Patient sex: M
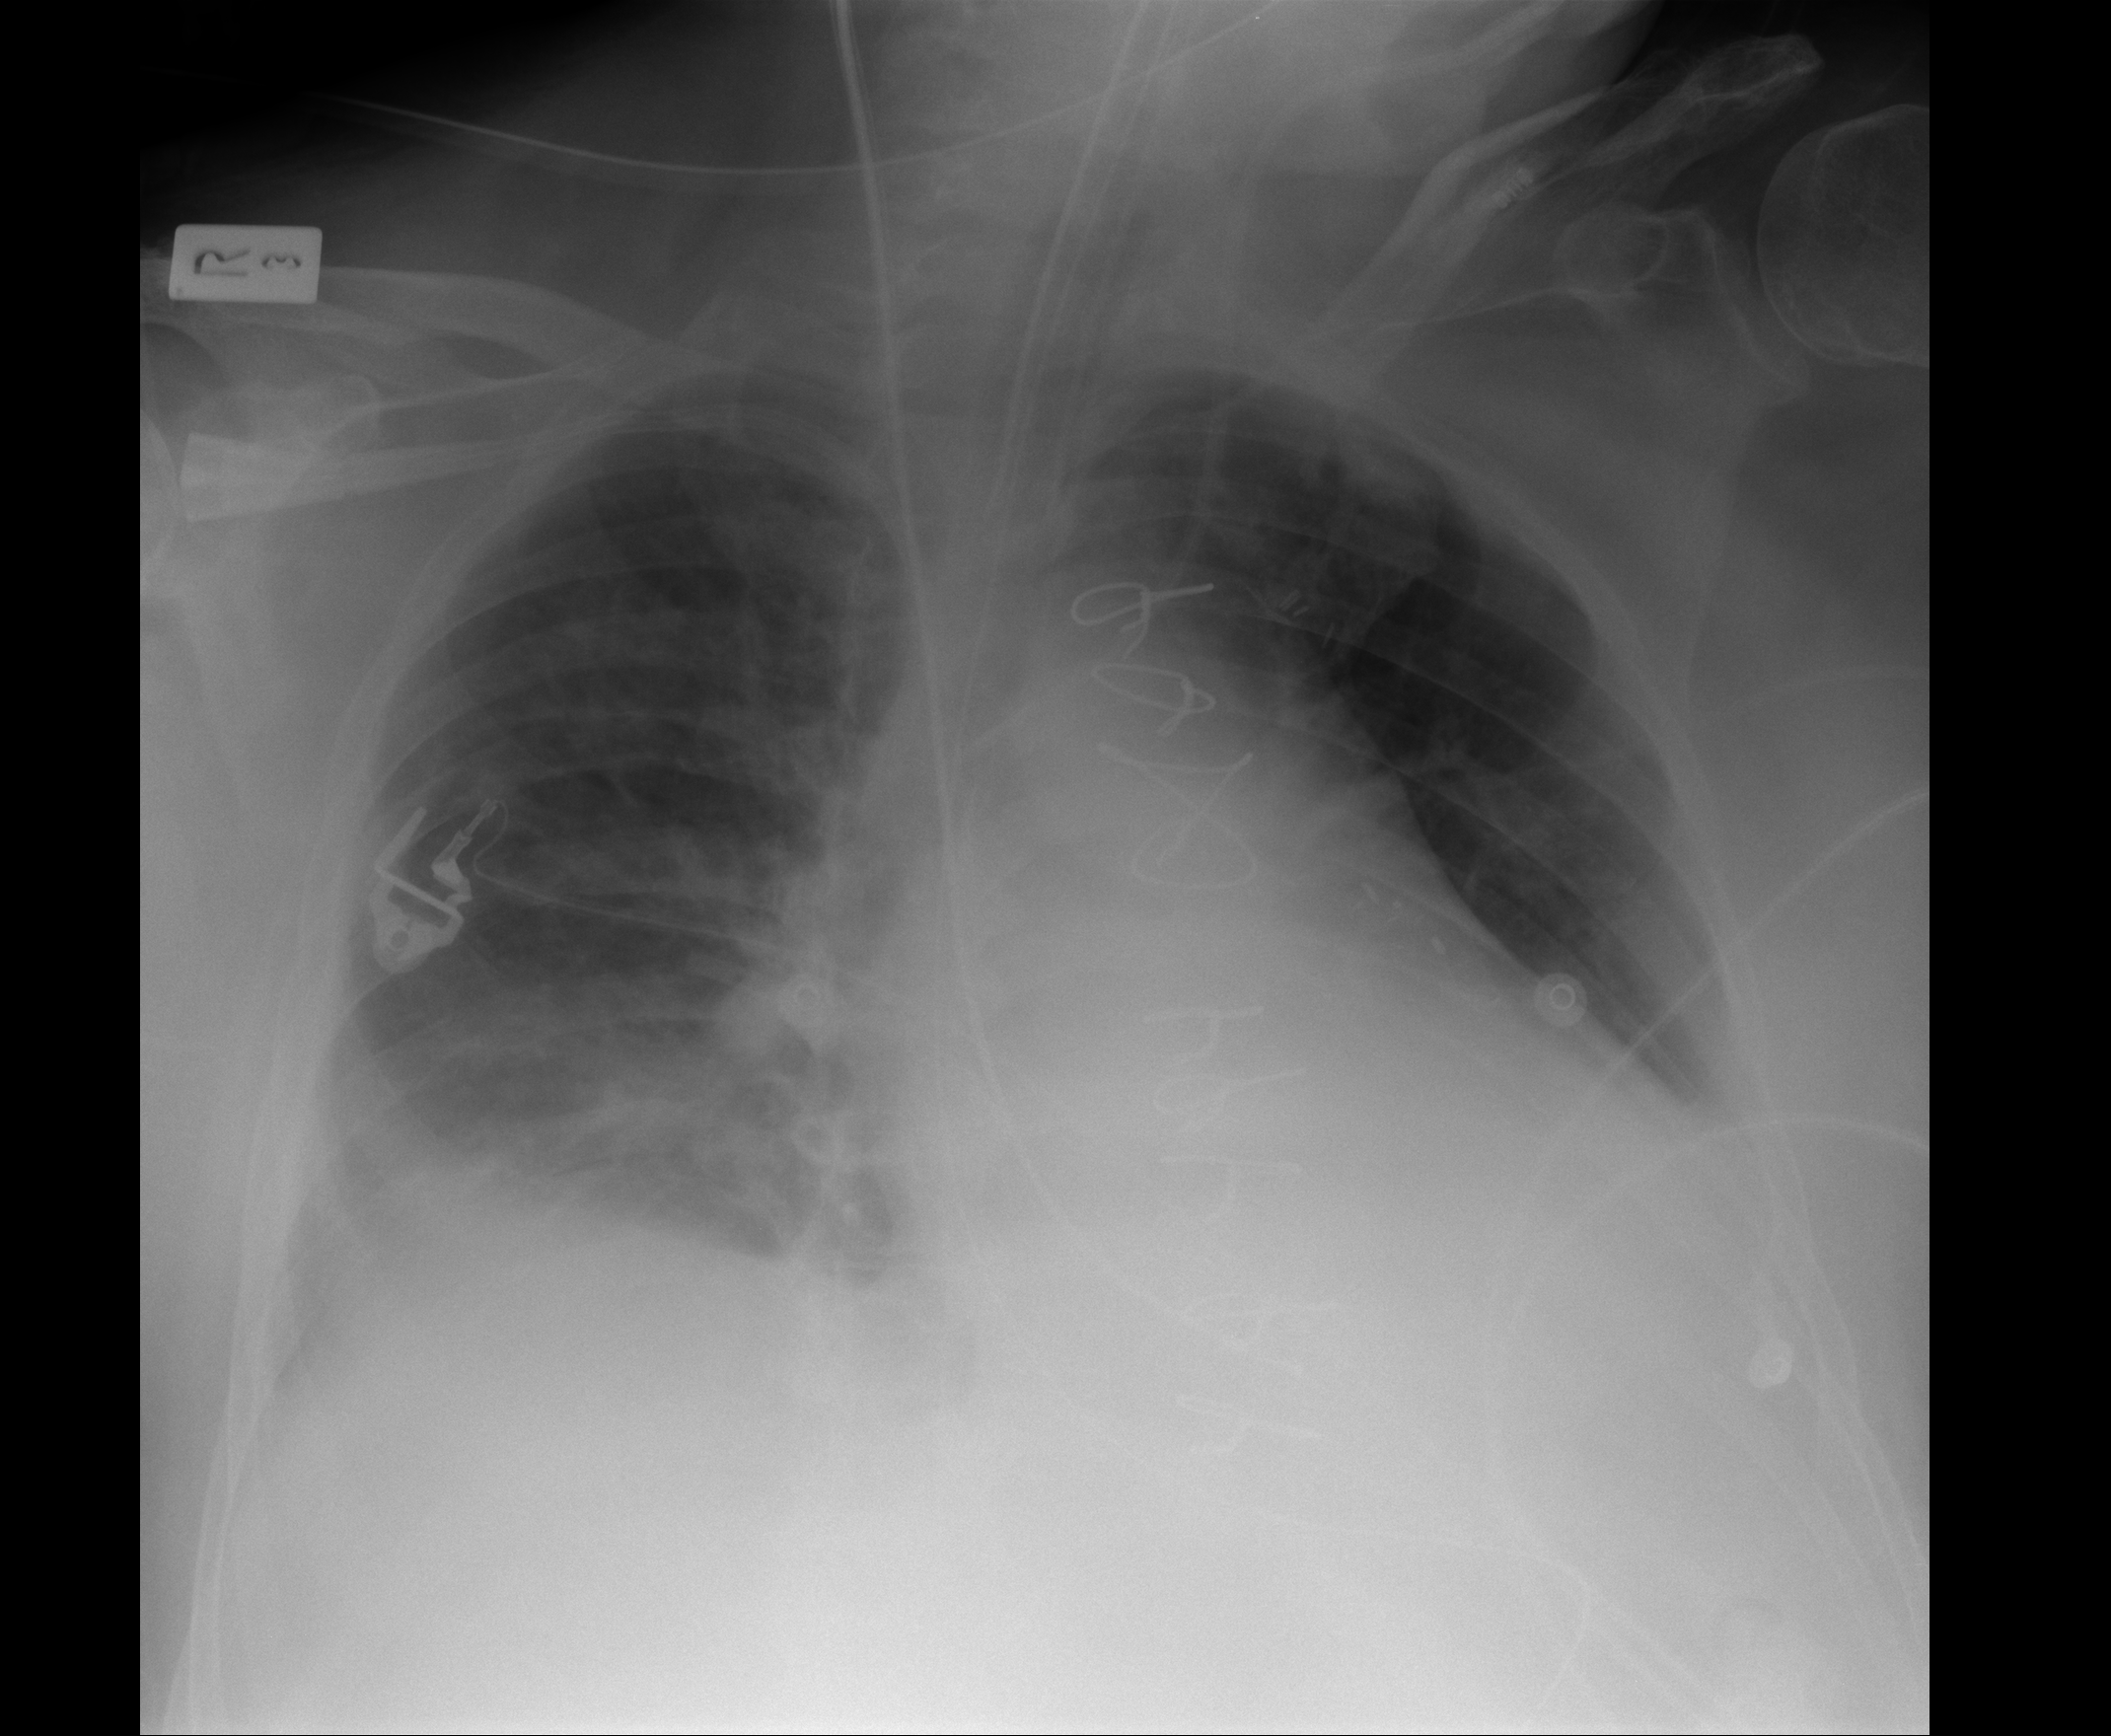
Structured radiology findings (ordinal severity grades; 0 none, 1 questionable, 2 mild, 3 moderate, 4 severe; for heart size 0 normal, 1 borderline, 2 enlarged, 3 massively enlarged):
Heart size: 1
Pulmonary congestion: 1
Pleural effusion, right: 2
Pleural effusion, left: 2
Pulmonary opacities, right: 0
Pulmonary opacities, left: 0
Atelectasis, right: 2
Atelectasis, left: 2